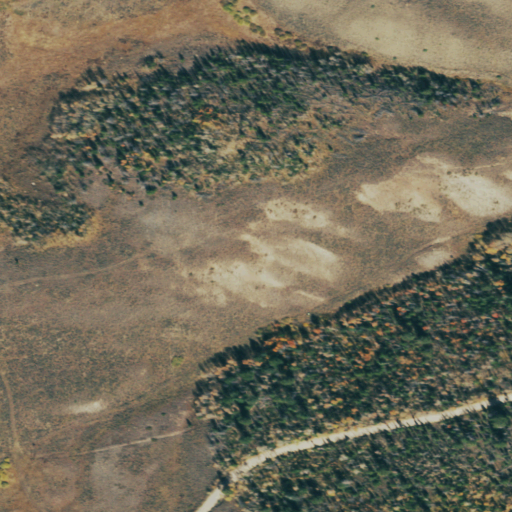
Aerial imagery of valley in Colorado named Byers Canyon containing shrub, evergreen forest, open development, and deciduous forest